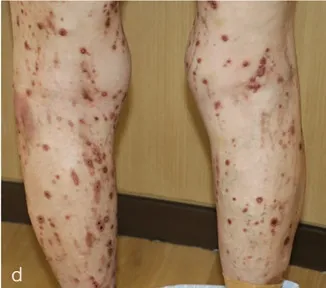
(A-D) Multiple umbilicated papules and nodules with a central keratotic crust on the patient's trunk and limbs.
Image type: medical_photograph (skin_photograph)